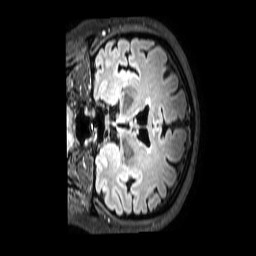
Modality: FLAIR
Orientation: coronal
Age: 49
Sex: male
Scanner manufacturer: philips
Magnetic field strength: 3 T
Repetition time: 4.8 s
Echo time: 0.2795 s